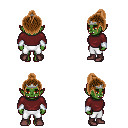
a pixel art fantasy rpg character, female body template, orc, green skin, maroon long-sleeve shirt, white pants, brown short topknot hairstyle, silver tiara, white cloth bracers, maroon shoes, four views (front, back, left, right), 2x2 character sprite sheet, small pixel art, hard edges, no anti-aliasing